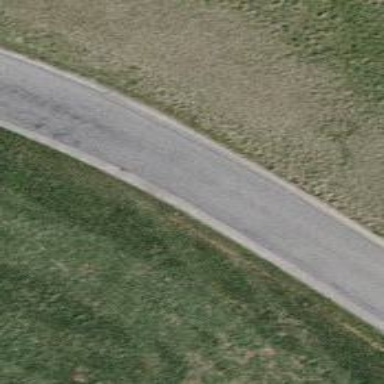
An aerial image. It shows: Tertiary road.